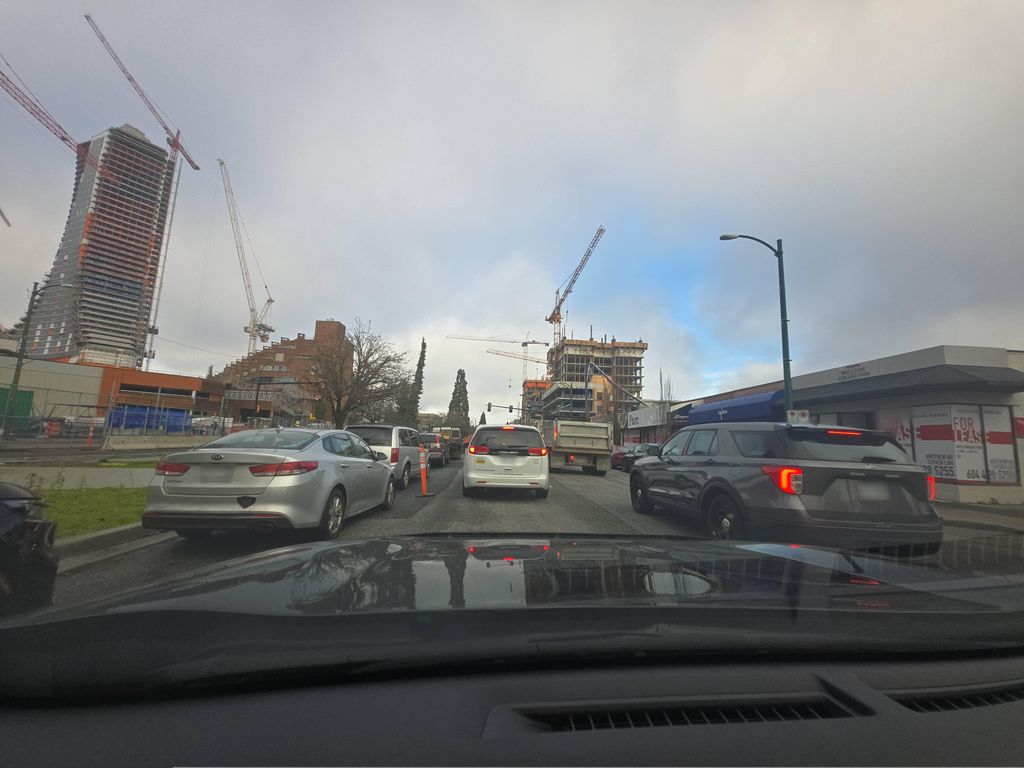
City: vancouver